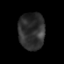
Tissue: prostate
Cell type: T cells
Senescence score: 0.3491
Nuclear area (px): 953
Mean DAPI intensity: 46.003